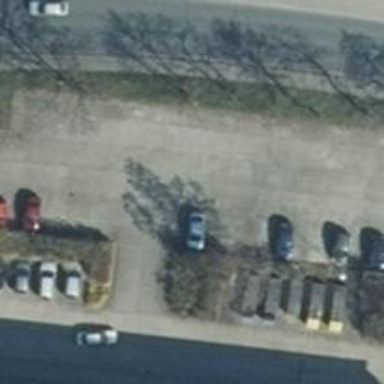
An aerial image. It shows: Road serving as parking aisle.